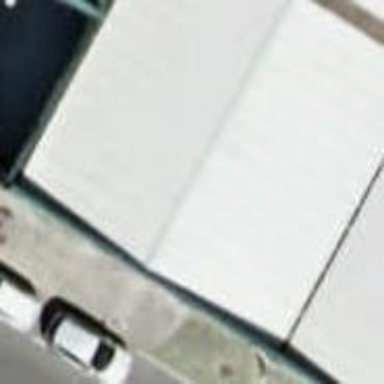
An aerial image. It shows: Warehouse.